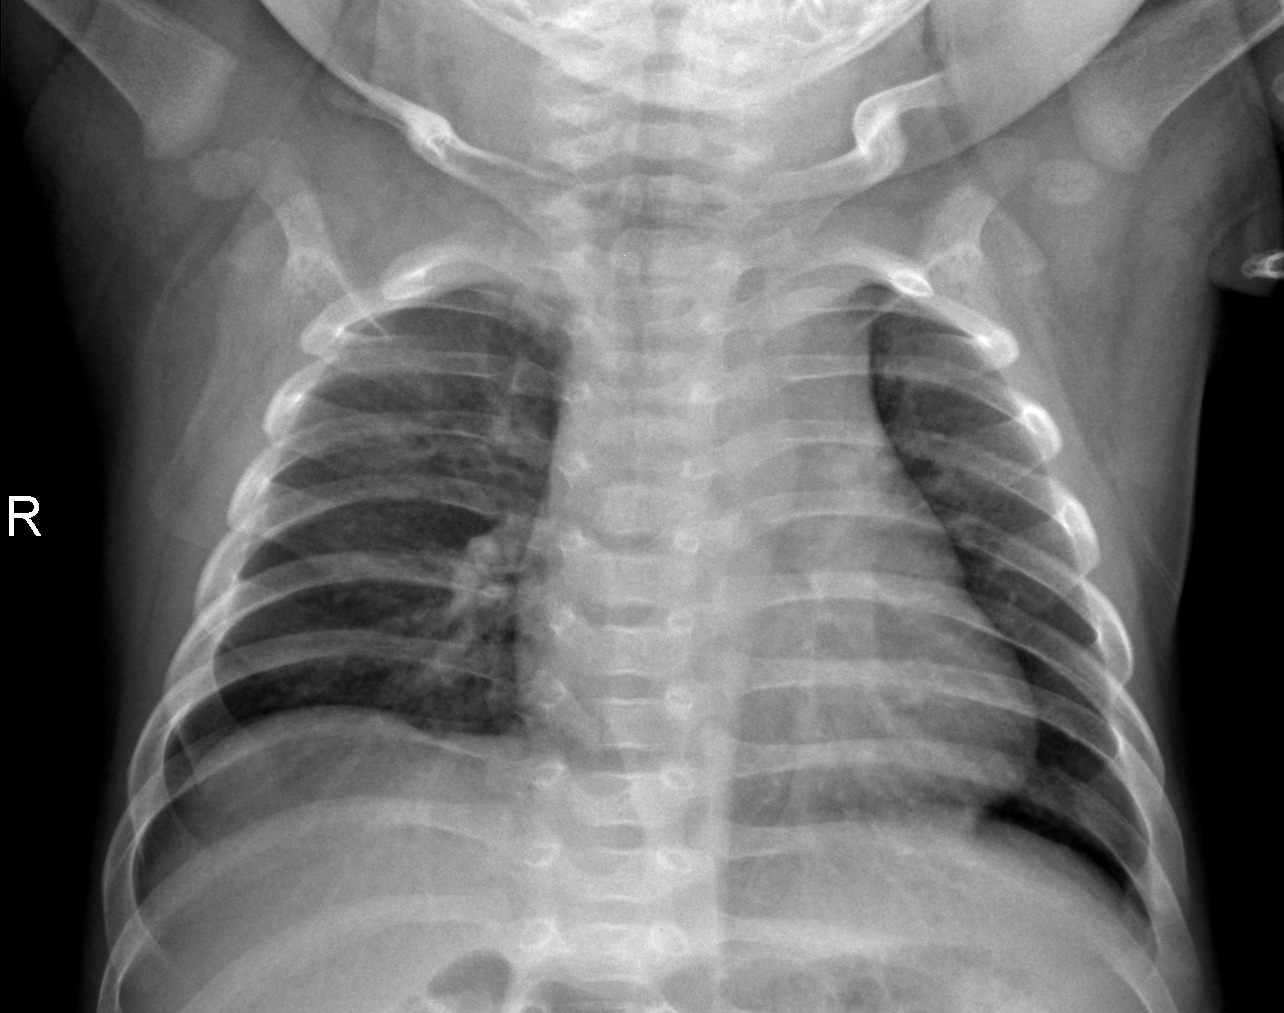
Diagnosis: NORMAL